Question: I found a macro online that creates a Statistical Quality Control chart online. So I have a .Csv file that looks like an excel sheet. I use the macro, so I have to select the data points. Then I have to select the labels, and then it gets plotted.
My problem is that the Error Bar for UL2 = (upper limit,2*Standard deviation) and LL2=(lower limit, 2* Standard deviation) is not showing up at all. All of the other error bars show up. Such as Average, UL(upper limit) and LL(lower limit) and UL3 and LL3, but not UL2 and LL2.
Also the data points are not along the Average line where they are supposed to be, they are also shifted.
A sample sheet I used showed up for them, but that was in a regular excel file. The reason I have it in as a .CSV file because I use another macro to extract the raw data and it is pasted in a new .csv file. I'm thinking that is the reason but I am not 100% sure. I was wondering if you guys can help me . I am fairly new to VBA so please bear with me .
Thank you!
Here is the Code that creates the Control Chart :
'''
Option Explicit
Public Function GetRange(box_message As String) As Range
Set GetRange = Nothing
On Error Resume Next
Set GetRange = Application.InputBox(box_message, "Select Range", Selection.Address, , , , , 8)
End Function
Public Function IsNotOk(ByVal rng As Range) As Boolean 'TO CHECK IF A GIVEN RANGE IS BLANK
IsNotOk = True
On Error GoTo if_error_occured:
If rng.Rows.Count > 0 And rng.Columns.Count = 1 Then IsNotOk = False
if_error_occured:
If Err.Number Then IsNotOk = True
End Function
Public Function check_if_numeric(rng As Range) As Boolean
Dim cel As Range
check_if_numeric = True
For Each cel In rng.Cells
If Not (Application.WorksheetFunction.IsNumber(cel.Value)) Then check_if_numeric = False
Next cel
End Function
Sub make_control_chart()
Dim data_values As Range
Dim chart_labels As Range
Dim range_selected_before As Range
Dim got_label_range As Boolean
Dim got_value_range As Boolean
Dim bActivate As Boolean
Dim myChtObj As ChartObject
Dim plot_series, MyNewSrs As Series
Dim series_label As String
Dim number_of_control_limits As Integer
Dim standard_deviation As Integer
Dim data_str As String
Dim avg_str As String
On Error GoTo if_error_occured: 'GOTO THE END OF THE PROGRAM
'GET RANGE FOR DATA VALUES
bActivate = False ' True to re-activate the input range
Set data_values = GetRange("Please select the range containing the DATA POINTS" & Chr(13) & "(press select a single column)")
If IsNotOk(data_values) Then
MsgBox "Incorrect Input Data !"
End
ElseIf Not (check_if_numeric(data_values)) Then
MsgBox "Incorrect Input Data !"
End
End If
'GET RANGE FOR CHART X-AXIS LABELS
got_label_range = True ' True to re-activate the input range
Set chart_labels = GetRange("Please select the range containing the LABELS" & Chr(13) & "(press ESC if no labels available)")
If IsNotOk(chart_labels) Then
got_label_range = False
End If
Application.ScreenUpdating = False
Application.Calculation = xlCalculationManual
'LETS CREATE THE CHART NOW
Set myChtObj = ActiveSheet.ChartObjects.Add(Left:=300, Width:=450, Top:=25, Height:=300)
myChtObj.Chart.ChartType = xlLineMarkers
'REMOVE ALL UNWANTED SERIES FROM CHART, IF ANY
For Each MyNewSrs In myChtObj.Chart.SeriesCollection ' myChtObj.Chart.SeriesCollection
MyNewSrs.Delete
Next MyNewSrs
Set MyNewSrs = Nothing
If got_label_range Then 'IF WE HAVE THE LABEL RANGE
'ADD NEW SERIES
Set MyNewSrs = myChtObj.Chart.SeriesCollection.NewSeries
With MyNewSrs
.Name = "PLOT"
.Values = data_values
.XValues = chart_labels.Value
End With
Else
Set MyNewSrs = myChtObj.Chart.SeriesCollection.NewSeries
With MyNewSrs
.Name = "PLOT"
.Values = data_values
End With
End If
'FORMAT THE PLOT SERIES
Set plot_series = MyNewSrs
With MyNewSrs
.Border.ColorIndex = 1
.MarkerBackgroundColorIndex = 2
.MarkerForegroundColorIndex = xlAutomatic
.MarkerStyle = xlCircle
.Smooth = False
.MarkerSize = 5
.Shadow = False
End With
Set MyNewSrs = Nothing
'CREATE NAMED RANGE FOR THE DATA VALUES, AVERAGE, LOWER AND UPPER CONTROL LIMITS
data_str = Application.WorksheetFunction.Substitute(myChtObj.Name, " ", "") & "_data_values"
avg_str = "roundup(average(" & Application.WorksheetFunction.Substitute(myChtObj.Name, " ", "") & "_data_values" & "),2)"
ActiveWorkbook.Names.Add Name:=Application.WorksheetFunction.Substitute(myChtObj.Name, " ", "") & "_data_values", RefersToR1C1:=data_values
ActiveWorkbook.Names.Add Name:=Application.WorksheetFunction.Substitute(myChtObj.Name, " ", "") & "_AVG", RefersToR1C1:="=" & avg_str & ""
ActiveWorkbook.Names.Add Name:=Application.WorksheetFunction.Substitute(myChtObj.Name, " ", "") & "_LCL1", RefersToR1C1:="=" & avg_str & "- roundup(1*stdev(" & data_str & "),2)"
ActiveWorkbook.Names.Add Name:=Application.WorksheetFunction.Substitute(myChtObj.Name, " ", "") & "_LCL2", RefersToR1C1:="=" & avg_str & "- roundup(2*stdev(" & data_str & "),2)"
ActiveWorkbook.Names.Add Name:=Application.WorksheetFunction.Substitute(myChtObj.Name, " ", "") & "_LCL3", RefersToR1C1:="=" & avg_str & "- roundup(3*stdev(" & data_str & "),2)"
ActiveWorkbook.Names.Add Name:=Application.WorksheetFunction.Substitute(myChtObj.Name, " ", "") & "_UCL1", RefersToR1C1:="=" & avg_str & "+ roundup(1*stdev(" & data_str & "),2)"
ActiveWorkbook.Names.Add Name:=Application.WorksheetFunction.Substitute(myChtObj.Name, " ", "") & "_UCL2", RefersToR1C1:="=" & avg_str & "+ roundup(2*stdev(" & data_str & "),2)"
ActiveWorkbook.Names.Add Name:=Application.WorksheetFunction.Substitute(myChtObj.Name, " ", "") & "_UCL3", RefersToR1C1:="=" & avg_str & "+ roundup(3*stdev(" & data_str & "),2)"
'ADD THE LINE FOR AVERAGE
Set MyNewSrs = myChtObj.Chart.SeriesCollection.NewSeries
With MyNewSrs
.Name = "AVG = "
.Values = "='" & ActiveSheet.Name & "'!" & Application.WorksheetFunction.Substitute(myChtObj.Name, " ", "") & "_AVG"
.ChartType = xlXYScatter
'.ErrorBar Direction:=xlX, Include:=xlNone, Type:=xlFixedValue, Amount:=10000
'.ErrorBar Direction:=xlX, Include:=xlUp, Type:=xlFixedValue, Amount:=20
.ErrorBar Direction:=xlX, Include:=xlPlusValues, Type:=xlFixedValue, Amount:=data_values.Rows.Count
.MarkerBackgroundColorIndex = xlAutomatic
.MarkerForegroundColorIndex = xlAutomatic
.MarkerStyle = xlNone
.Smooth = False
.MarkerSize = 5
.Shadow = False
With .Border
.Weight = xlHairline
.LineStyle = xlNone
End With
'With .ErrorBars.Border
' .LineStyle = xlContinuous
' .ColorIndex = 3
' .Weight = xlThin
'End With
End With
Set MyNewSrs = Nothing
'ADD UPPER AND LOWER CONTROL LIMITS
For number_of_control_limits = 1 To 3
For standard_deviation = -1 To 1 Step 2
Select Case standard_deviation:
Case -1: series_label = "LCL"
Case 1: series_label = "UCL"
End Select
Set MyNewSrs = myChtObj.Chart.SeriesCollection.NewSeries
With MyNewSrs
.Name = series_label & number_of_control_limits & " ="
.Values = "='" & ActiveSheet.Name & "'!" & Application.WorksheetFunction.Substitute(myChtObj.Name, " ", "") & "_" & series_label & number_of_control_limits
.ChartType = xlXYScatter
.ErrorBar Direction:=xlX, Include:=xlPlusValues, Type:=xlFixedValue, Amount:=data_values.Rows.Count
End With
MyNewSrs.ErrorBar Direction:=xlX, Include:=xlPlusValues, Type:=xlFixedValue, Amount:=data_values.Rows.Count
Select Case number_of_control_limits:
Case 1:
With MyNewSrs.ErrorBars.Border
.LineStyle = xlGray25
.ColorIndex = 15
.Weight = xlHairline
End With
Case 2:
With MyNewSrs.ErrorBars.Border
.LineStyle = xlGray25
.ColorIndex = 57
.Weight = xlHairline
End With
Case 3:
With MyNewSrs.ErrorBars.Border
.LineStyle = xlGray75
.ColorIndex = 3
.Weight = xlHairline
End With
End Select
MyNewSrs.ErrorBars.EndStyle = xlNoCap
With MyNewSrs
With .Border
.Weight = xlHairline
.LineStyle = xlNone
End With
.MarkerBackgroundColorIndex = xlAutomatic
.MarkerForegroundColorIndex = xlAutomatic
.MarkerStyle = xlNone
.Smooth = False
.MarkerSize = 5
.Shadow = False
End With
Set MyNewSrs = Nothing
Next standard_deviation
Next number_of_control_limits
myChtObj.Chart.ApplyDataLabels AutoText:=True, LegendKey:=False, _
HasLeaderLines:=False, ShowSeriesName:=True, ShowCategoryName:=False, _
ShowValue:=True, ShowPercentage:=False, ShowBubbleSize:=False, Separator:=" "
'OFFSET THE LABELS
For Each MyNewSrs In myChtObj.Chart.SeriesCollection
With MyNewSrs.Points(1).DataLabel
.Left = 400
End With
Next MyNewSrs
'LETS FORMAT THE CHART
With myChtObj
With .Chart.Axes(xlCategory)
.MajorTickMark = xlNone
.MinorTickMark = xlNone
.TickLabelPosition = xlNextToAxis
End With
With .Chart.Axes(xlValue)
.MajorTickMark = xlOutside
.MinorTickMark = xlNone
.TickLabelPosition = xlNextToAxis
End With
With .Chart.ChartArea.Border
.Weight = 1
.LineStyle = 0
End With
With .Chart.PlotArea.Border
.ColorIndex = 1
.Weight = xlThin
.LineStyle = xlContinuous
End With
With .Chart.PlotArea.Interior
.ColorIndex = 2
.PatternColorIndex = 1
.Pattern = xlSolid
End With
With .Chart.ChartArea.Font
.Name = "Arial"
.Size = 8
.Strikethrough = False
.Superscript = False
.Subscript = False
.OutlineFont = False
.Shadow = False
.Underline = xlUnderlineStyleNone
.ColorIndex = xlAutomatic
.Background = xlAutomatic
End With
With .Chart
.HasTitle = False
.Axes(xlCategory, xlPrimary).HasTitle = False
.Axes(xlValue, xlPrimary).HasTitle = True
.HasTitle = True
.ChartTitle.Characters.Text = "Control Chart"
.ChartTitle.Left = 134
.Axes(xlValue, xlPrimary).AxisTitle.Characters.Text = "Observations"
End With
With .Chart.Axes(xlCategory).TickLabels
.Alignment = xlCenter
.Offset = 100
.ReadingOrder = xlContext
.Orientation = xlHorizontal
End With
End With
myChtObj.Chart.Legend.Delete
myChtObj.Chart.PlotArea.Width = 310
myChtObj.Chart.Axes(xlValue).MajorGridlines.Delete
myChtObj.Chart.Axes(xlValue).CrossesAt = myChtObj.Chart.Axes(xlValue).MinimumScale
myChtObj.Chart.ChartArea.Interior.ColorIndex = xlAutomatic
myChtObj.Chart.ChartArea.AutoScaleFont = True
'DELETE THE LABELS FOR THE ACTUAL DATA SERIES
plot_series.DataLabels.Delete
Set plot_series = Nothing
if_error_occured:
Application.ScreenUpdating = True
Application.Calculation = xlCalculationAutomatic
If Err.Number Then z_delete_all_named_range
End Sub
Sub z_delete_all_named_range()
Dim nam As Name
Application.ScreenUpdating = True
Application.Calculation = xlCalculationAutomatic
For Each nam In ActiveWorkbook.Names
nam.Delete
Next nam
End Sub
'''

This is how it looks like when I plot it. The Error bar for UL2 and LL2 arent even there.
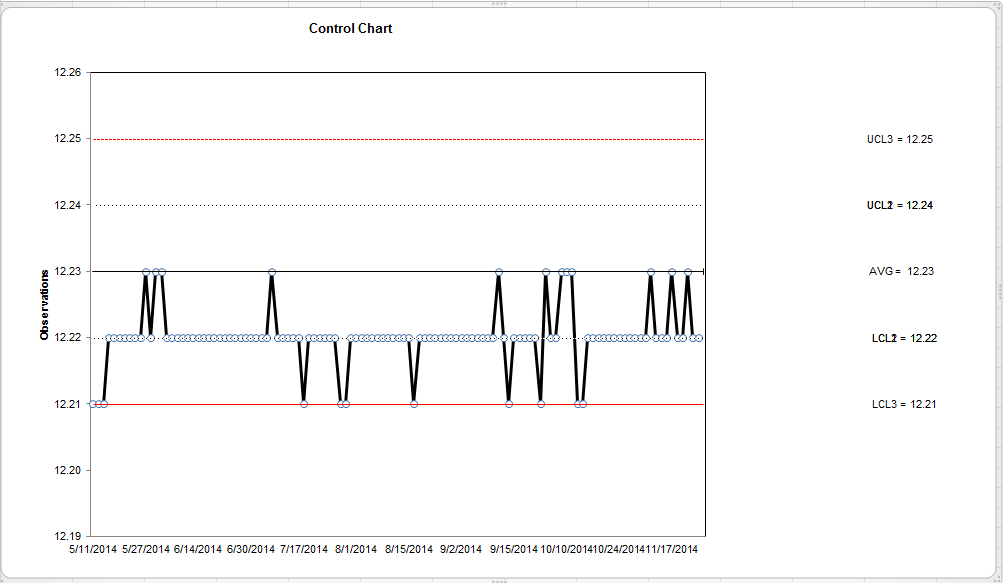
Answer: So LCL1 and LCL2 appear to be the same value after rounding (and UCL1/UCL2 as well). The roundup function above rounds to only two decimal places. To see them differentiated, change the rounding from 2 decimal places to 3 or 4. Recommend changing the average to 3/4 decimal places to match as well, but updated code is below.
'''
ActiveWorkbook.Names.Add Name:=Application.WorksheetFunction.Substitute(myChtObj.Name, " ", "") & "_LCL1", RefersToR1C1:="=" & avg_str & "- roundup(1*stdev(" & data_str & "),3)"
ActiveWorkbook.Names.Add Name:=Application.WorksheetFunction.Substitute(myChtObj.Name, " ", "") & "_LCL2", RefersToR1C1:="=" & avg_str & "- roundup(2*stdev(" & data_str & "),3)"
ActiveWorkbook.Names.Add Name:=Application.WorksheetFunction.Substitute(myChtObj.Name, " ", "") & "_LCL3", RefersToR1C1:="=" & avg_str & "- roundup(3*stdev(" & data_str & "),3)"
ActiveWorkbook.Names.Add Name:=Application.WorksheetFunction.Substitute(myChtObj.Name, " ", "") & "_UCL1", RefersToR1C1:="=" & avg_str & "+ roundup(1*stdev(" & data_str & "),3)"
ActiveWorkbook.Names.Add Name:=Application.WorksheetFunction.Substitute(myChtObj.Name, " ", "") & "_UCL2", RefersToR1C1:="=" & avg_str & "+ roundup(2*stdev(" & data_str & "),3)"
ActiveWorkbook.Names.Add Name:=Application.WorksheetFunction.Substitute(myChtObj.Name, " ", "") & "_UCL3", RefersToR1C1:="=" & avg_str & "+ roundup(3*stdev(" & data_str & "),3)"
'''